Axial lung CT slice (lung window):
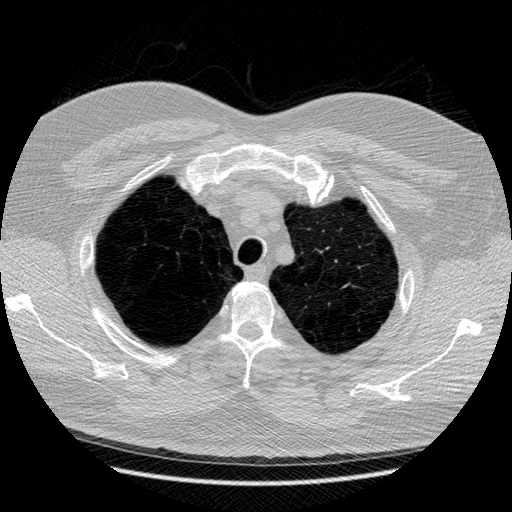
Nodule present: no